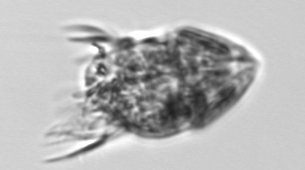
Label: Strombidium_morphotype1